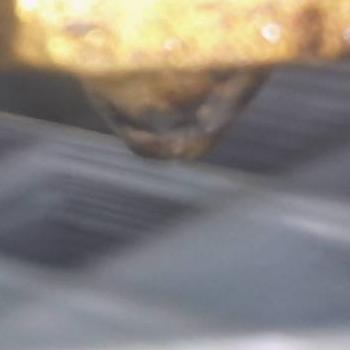
Flow rate: 74%